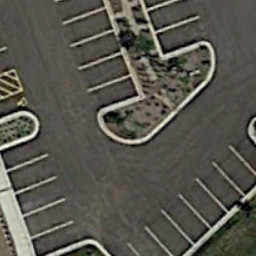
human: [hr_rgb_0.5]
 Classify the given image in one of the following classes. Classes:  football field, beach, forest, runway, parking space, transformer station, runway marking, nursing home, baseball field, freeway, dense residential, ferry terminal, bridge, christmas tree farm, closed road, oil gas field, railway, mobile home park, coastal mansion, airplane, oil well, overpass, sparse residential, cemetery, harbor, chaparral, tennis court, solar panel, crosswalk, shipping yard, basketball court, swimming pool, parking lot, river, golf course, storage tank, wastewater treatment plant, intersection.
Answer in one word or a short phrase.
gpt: parking space